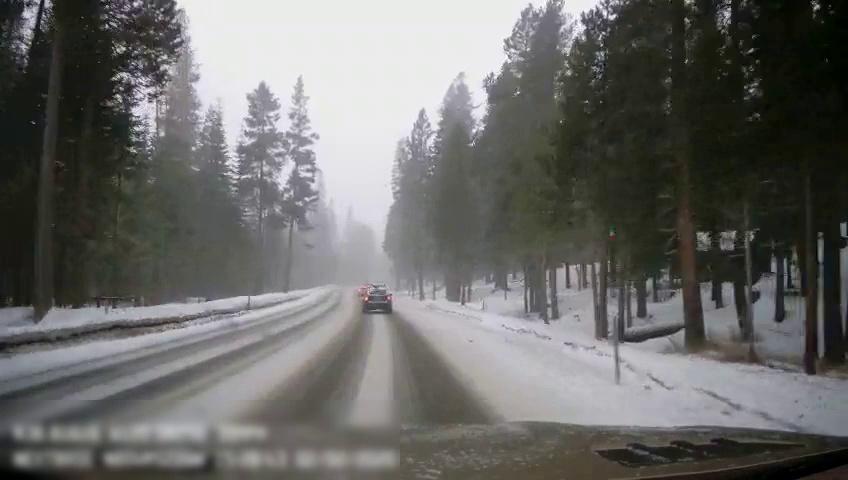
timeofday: Day
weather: Snowy
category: Drivable Space
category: Vehicles | Car
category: Vehicles | SUV